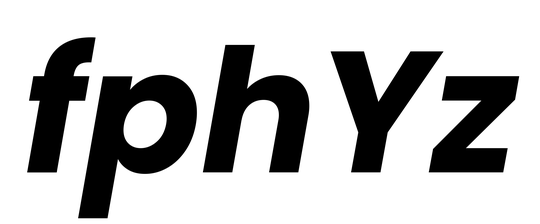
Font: Poppins-BoldItalic